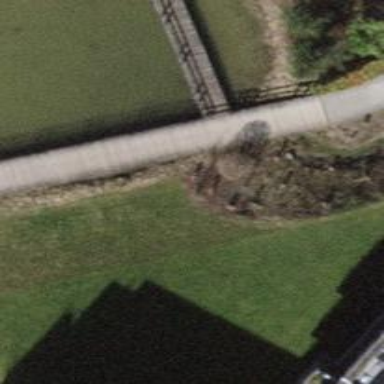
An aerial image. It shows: Footway bridge with pebblestone surface.